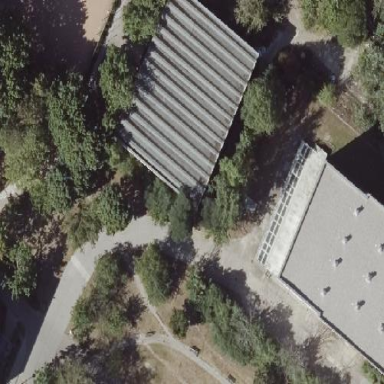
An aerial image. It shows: Sports hall building.